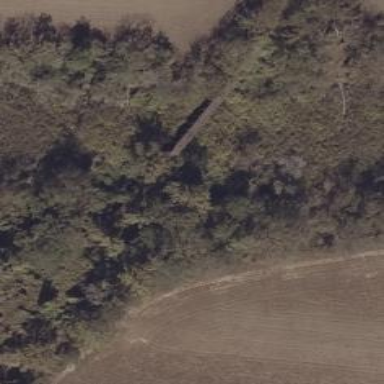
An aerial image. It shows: Abandoned railway.